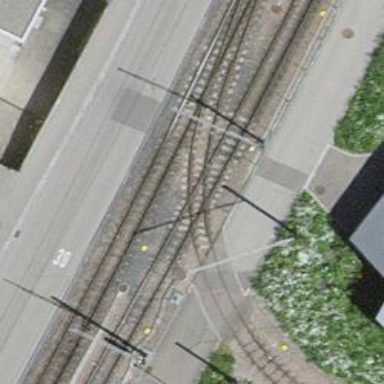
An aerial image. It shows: Railway crossing.